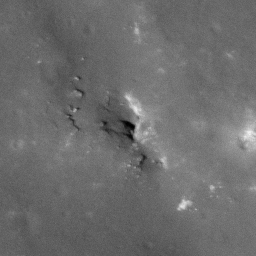
Pit: Copernicus 9
Host crater: Copernicus
Host type: impact_melt
Lunar coordinates: latitude 10.139, longitude 339.939